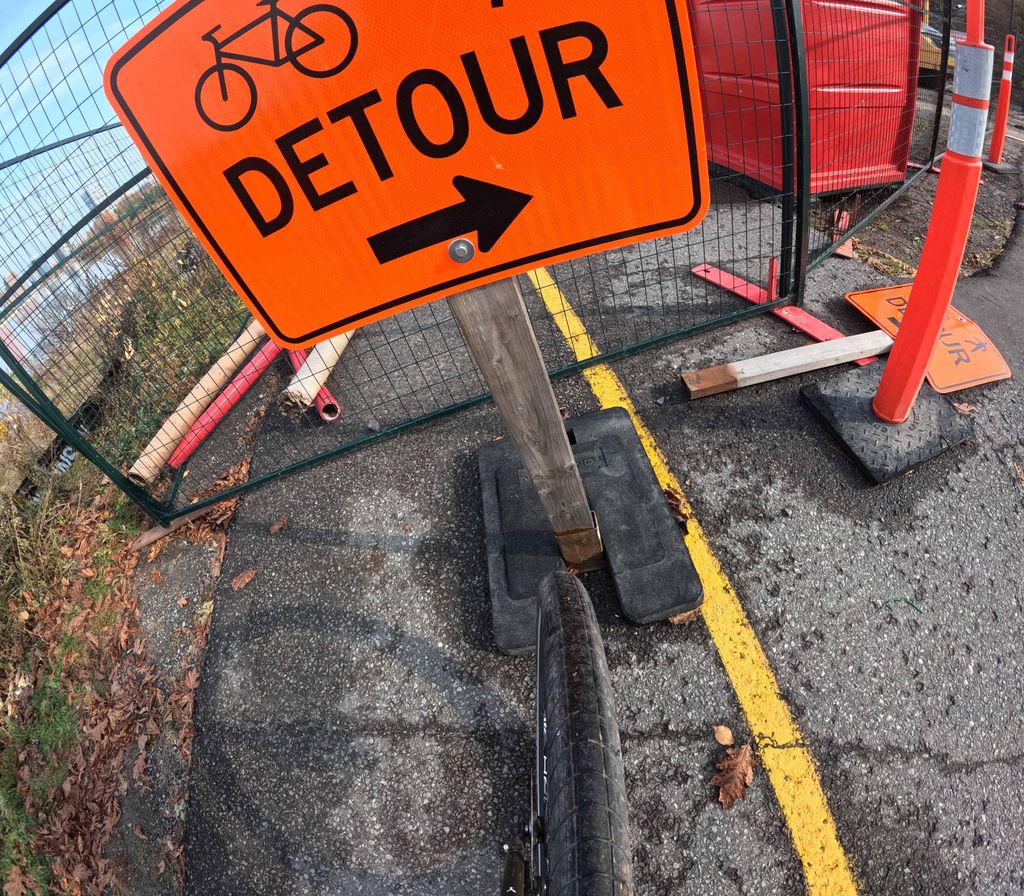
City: ottawa-gatineau